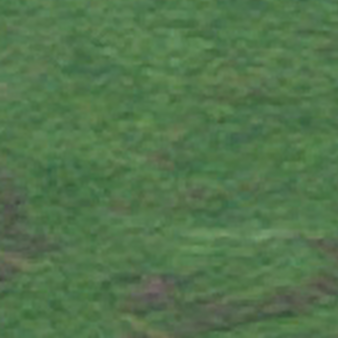
Label: other